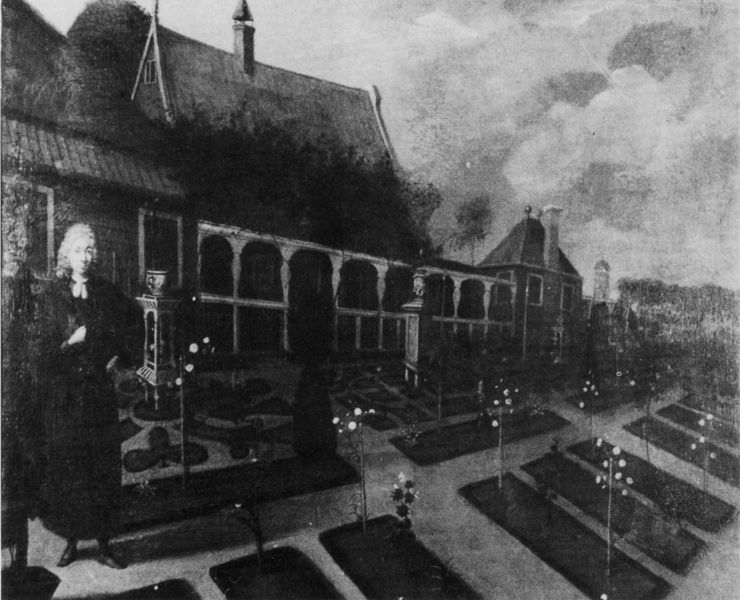
Titel: Gerard de Rijp in seinem Garten
Künstler: unbekannt
Standort: Amsterdam
Institution: Kerkeraad van de Verenigde Doopsgezinde Gemeente
Schlagwörter: baum, blätter, hand, himmel, laub, mann, schatten, weiß, wolken, bäume, blume, blumen, fenster, frau, grau, kleid, lampen, licht, schwarz, säulen, tür, zeichnung, anlage, blüten, dach, gebäude, gras, haus, obst, park, parkanlage, rasen, rosen, schloss, weg, wiese, richter, kragen, stehen, bildnis, portrait, porträt, häuser, kalt, kirche, qualm, rauch, wege, geistlicher, mantel, adel, person, pflanzen, england, locken, schräg, brunnen, kamin, kamine, schornstein, turm, garten, gemüse, vase, adelige, perücke, füße, ansicht, perspektive, schuhe, stab, dächer, giebel, schornsteine, ziegel, grafik, schlot, rauchen, langweilig, collage, leuchten, foto, fotografie, bögen, loggia, veranda, fensterrahmen, kloster, türmchen, türme, torbogen, dachfenster, sex, druck, schwarz weiß, bürgertum, photo, villa, talar, prediger, skulpturen, pfarrer, priester, beet, beete, blumenbeet, klostergarten, mönch, boskett, parterre, herrenhaus, blument, geometrie, englisch, labyrinth, hofgarten, bäffchen, anwalt, gartenanlage, rabatten, schlossgarten, gartenkunst, rietdach, bosquet, gartenarchitekt, gelangweilt, gratenarchitektin, montage, pietismus, rechtecks, reckteck, rosenbüsche, vinckeboons, beffchen, rosenstöcke, kljö